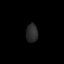
Tissue: lung
Cell type: Myeloid cells
Senescence score: 0.55
Nuclear area (px): 211
Mean DAPI intensity: 42.801